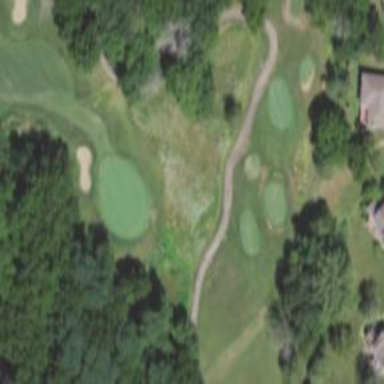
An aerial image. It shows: Rough grassy area used for golf.